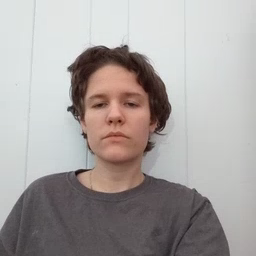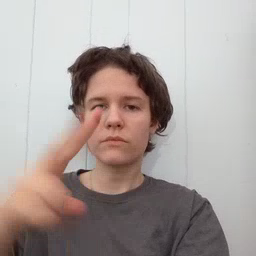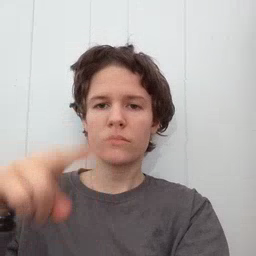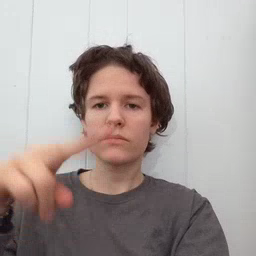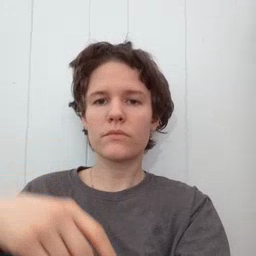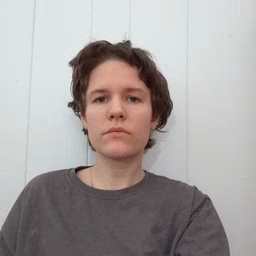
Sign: read